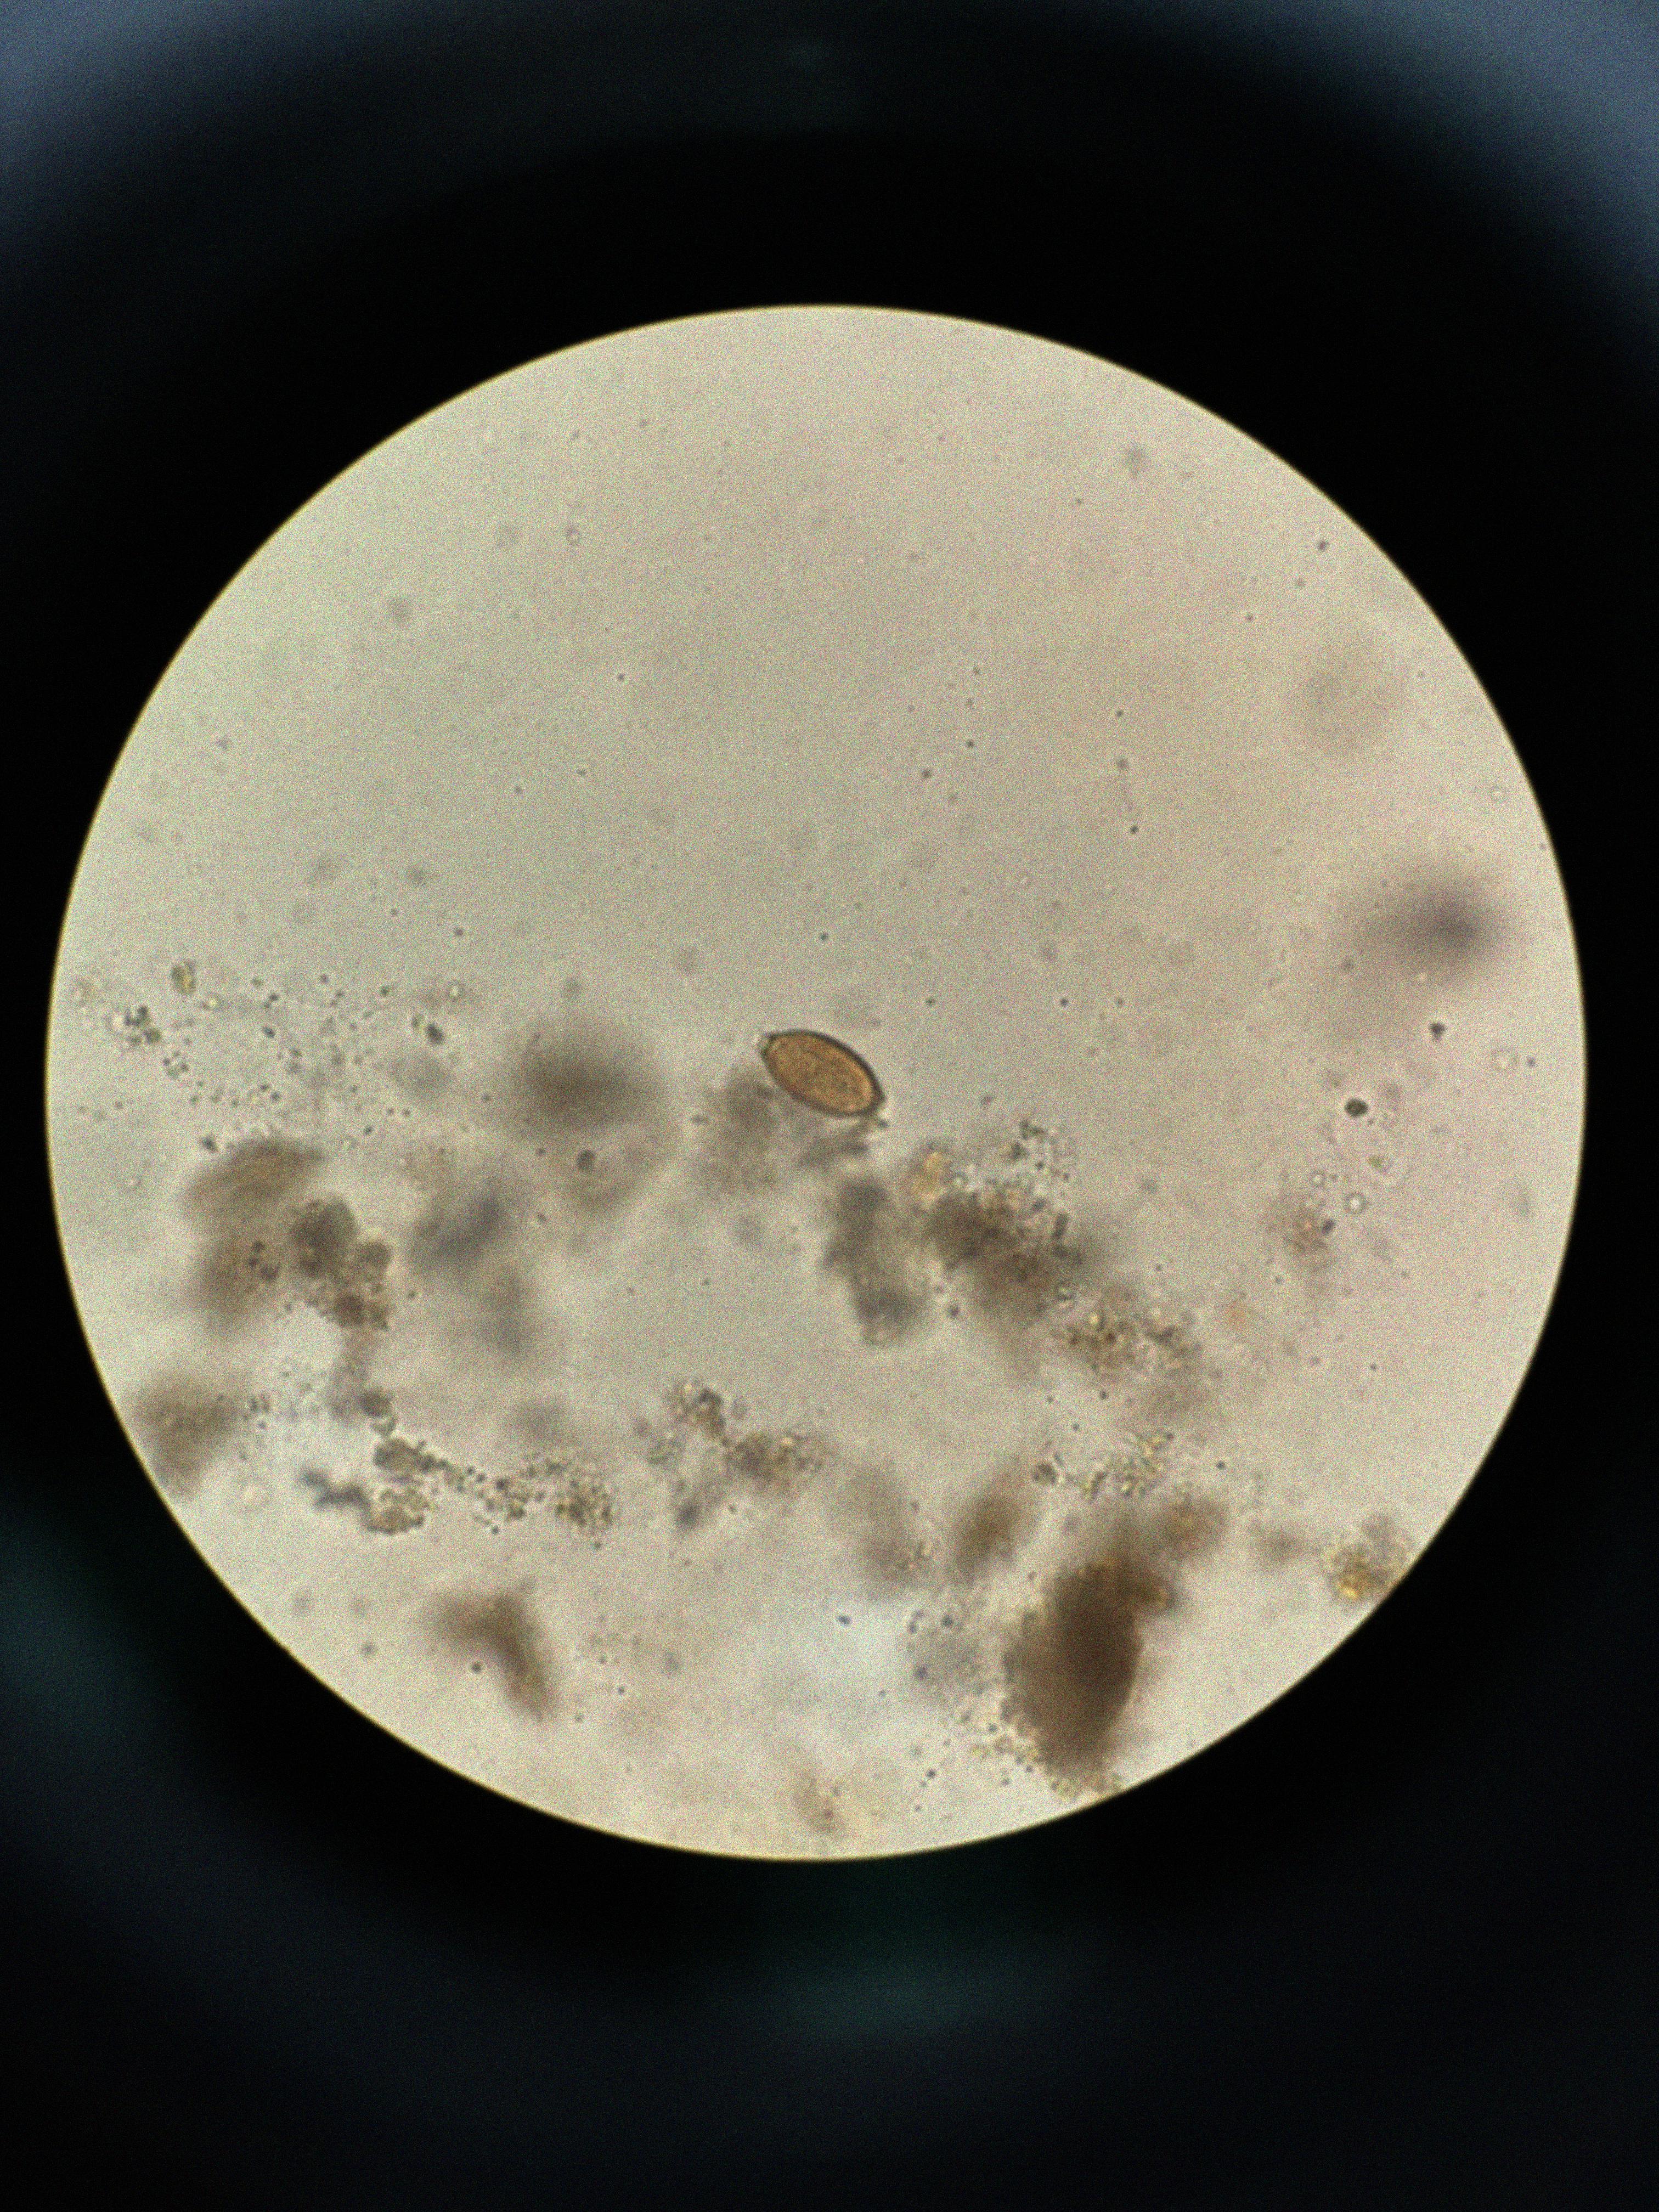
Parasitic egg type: Trichuris trichiura